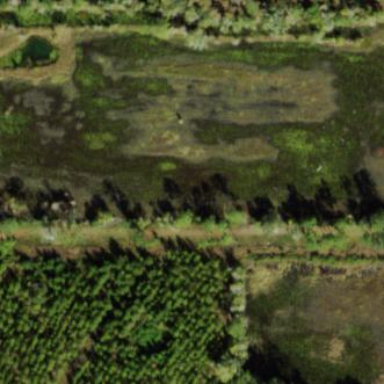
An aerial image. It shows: Marshy wetland area.